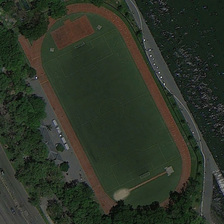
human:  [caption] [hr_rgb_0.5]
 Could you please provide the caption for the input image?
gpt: many green trees are around a playground near a river .

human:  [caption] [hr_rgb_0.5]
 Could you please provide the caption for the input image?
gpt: many green trees are around a playground near a river .

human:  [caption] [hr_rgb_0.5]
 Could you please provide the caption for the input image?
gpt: many green trees are around a playground near a river .

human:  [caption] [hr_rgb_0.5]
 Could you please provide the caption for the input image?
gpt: many green trees are around a playground near a river .

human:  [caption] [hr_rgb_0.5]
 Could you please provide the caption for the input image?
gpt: many green trees are around a playground near a river .